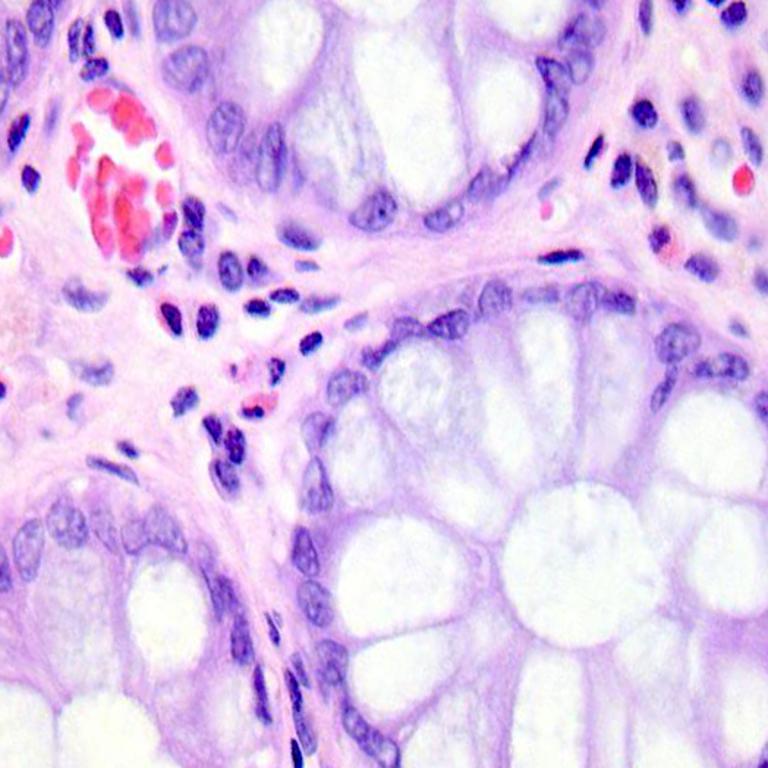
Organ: colon
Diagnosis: benign